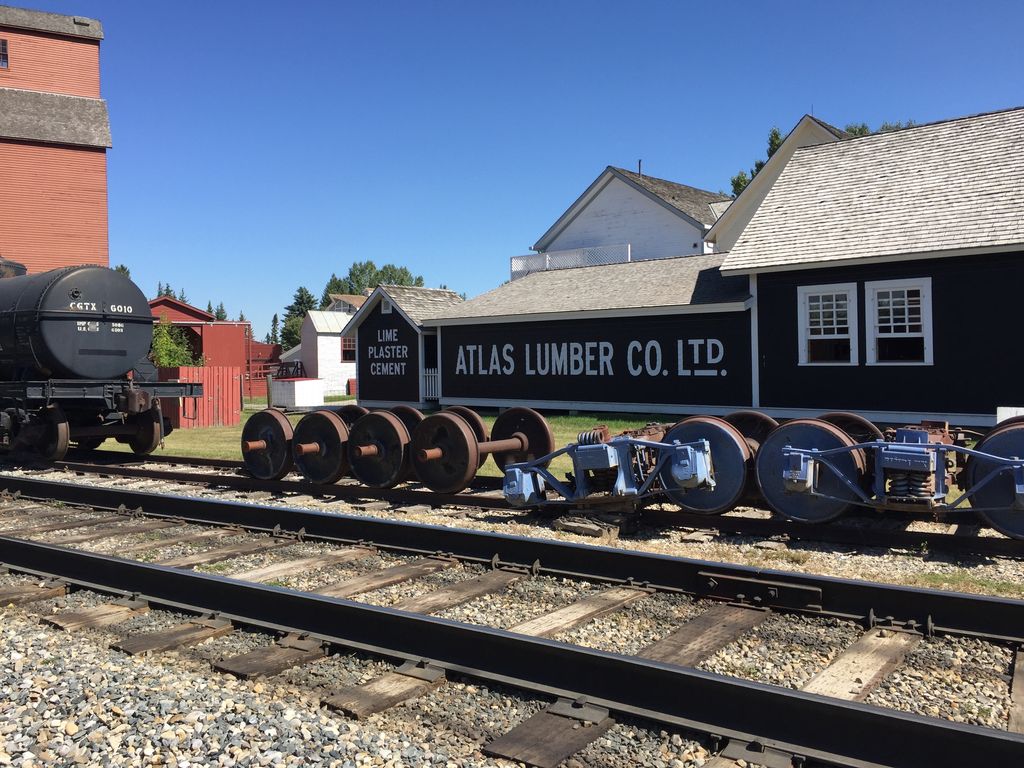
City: calgary